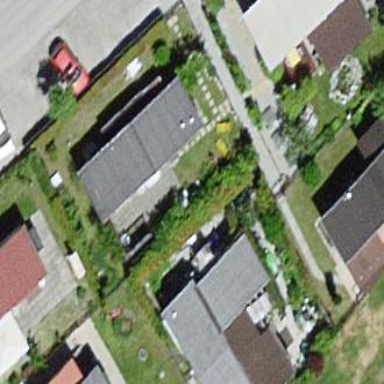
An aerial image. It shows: Simple and straightforward house.